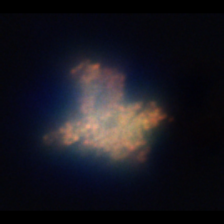
Taxon: Unknown_detritus
Group: Unknown